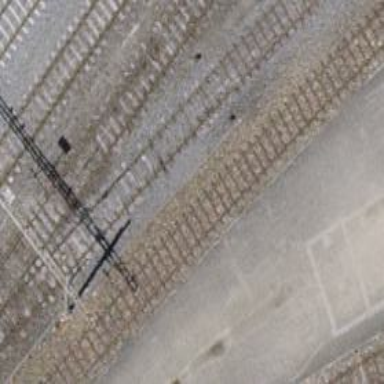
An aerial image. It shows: Single-track electrified railway yard with contact line electrification.